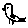
Label: bird